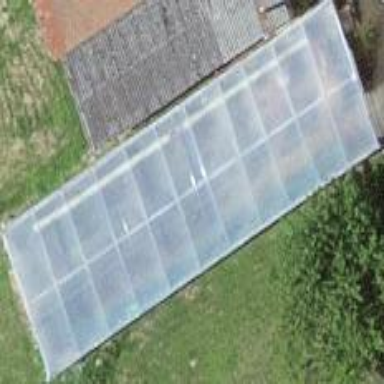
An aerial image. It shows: Greenhouse.